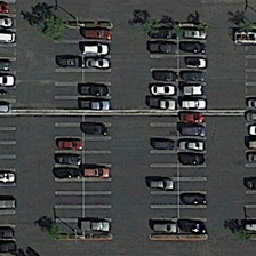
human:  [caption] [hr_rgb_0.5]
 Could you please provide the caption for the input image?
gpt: Most of the cars in the parking lot are white and black.

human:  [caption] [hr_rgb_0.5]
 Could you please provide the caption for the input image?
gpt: Most of the cars in the parking lot are white and black.

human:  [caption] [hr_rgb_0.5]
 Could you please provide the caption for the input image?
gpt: Most of the cars in the parking lot are black and white.

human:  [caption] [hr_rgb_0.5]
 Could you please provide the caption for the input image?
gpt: Most of the cars in the parking lot are white and black.

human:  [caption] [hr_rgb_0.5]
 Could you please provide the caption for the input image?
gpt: White and black colors in most car parking.